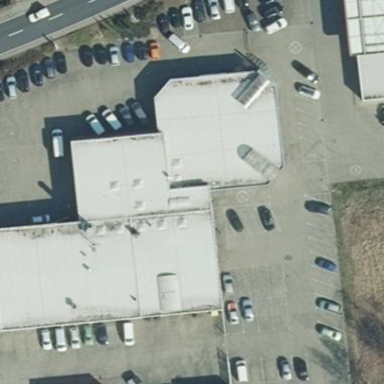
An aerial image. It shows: Retail area.